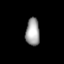
Tissue: lung
Cell type: Epithelial cells
Senescence score: 0.2417
Nuclear area (px): 379
Mean DAPI intensity: 159.934